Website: bh-photo
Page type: payment
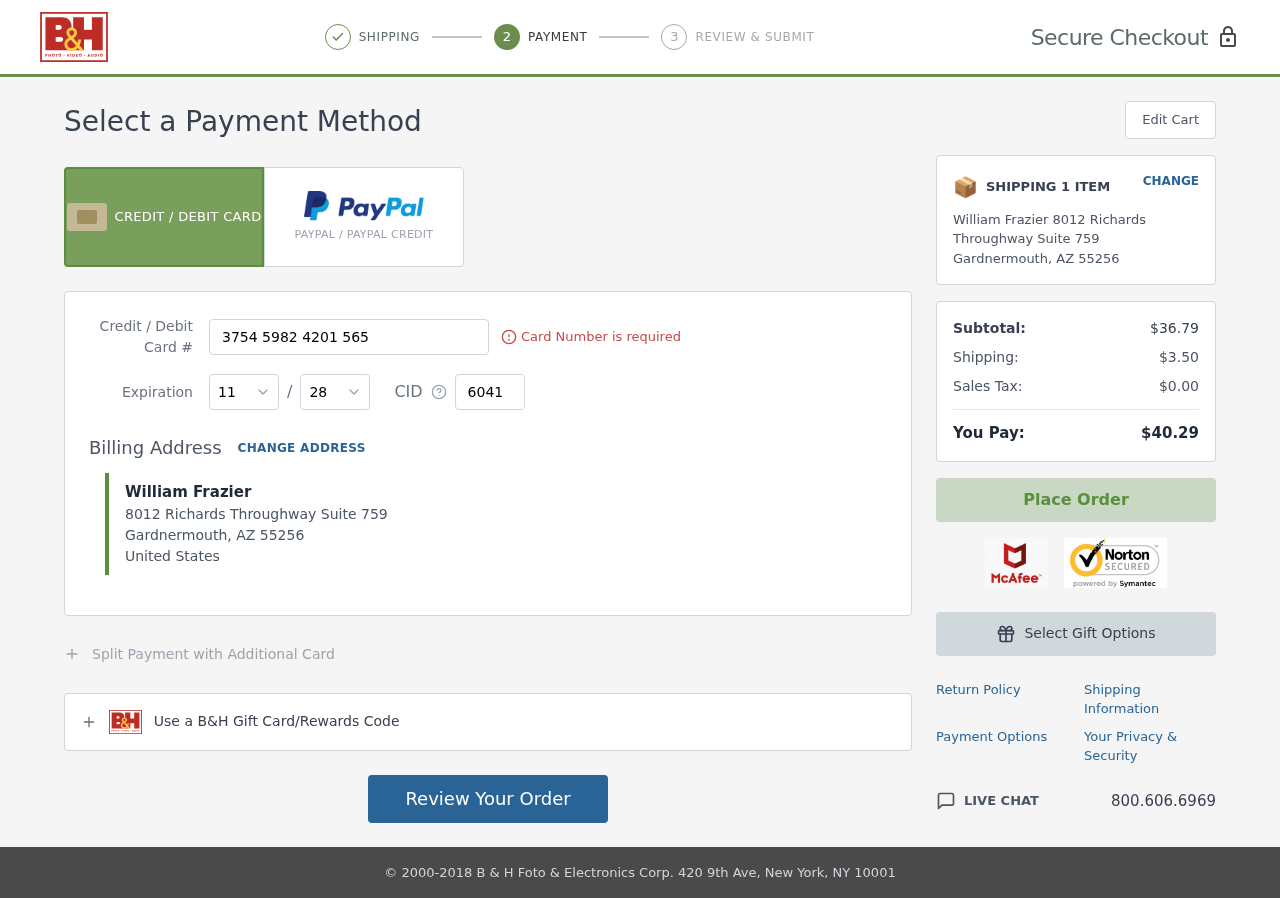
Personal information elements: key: PII_CARD_CVV
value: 6041
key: PII_CARD_EXPIRY_MONTH
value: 11
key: PII_CARD_EXPIRY_YEAR
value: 28
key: PII_CARD_NUMBER
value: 3754 5982 4201 565
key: PII_CITY
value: Gardnermouth
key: PII_COUNTRY
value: United States
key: PII_FULLNAME
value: William Frazier
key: PII_POSTCODE
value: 55256
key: PII_STATE_ABBR
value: AZ
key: PII_STREET
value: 8012 Richards Throughway Suite 759
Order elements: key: ORDER_NUM_ITEMS
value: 1
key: ORDER_SUBTOTAL
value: $36.79
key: ORDER_SHIPPING_COST
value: $3.50
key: ORDER_TAX
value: $0.00
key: ORDER_TOTAL
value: $40.29